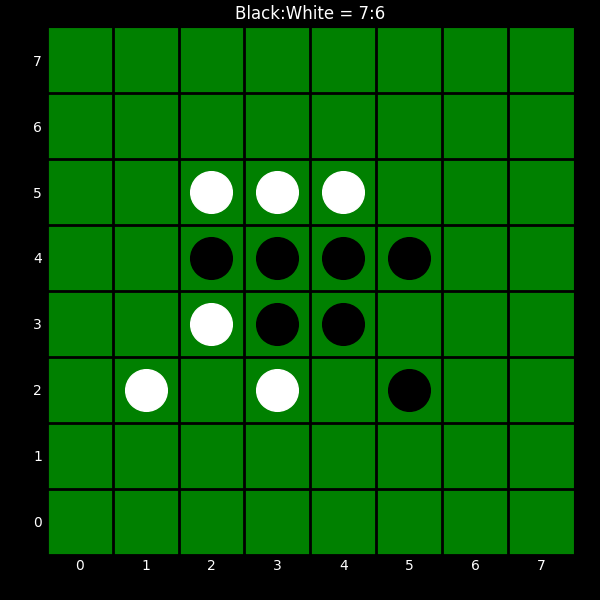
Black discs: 7
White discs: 6